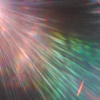
Label: sunburn